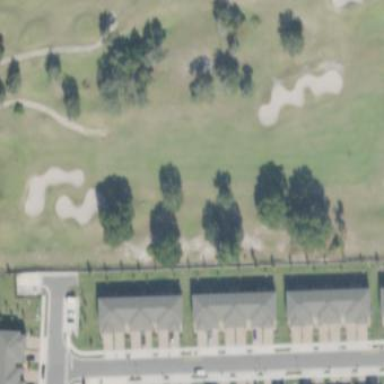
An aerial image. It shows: Grassy area designated as golf fairway.